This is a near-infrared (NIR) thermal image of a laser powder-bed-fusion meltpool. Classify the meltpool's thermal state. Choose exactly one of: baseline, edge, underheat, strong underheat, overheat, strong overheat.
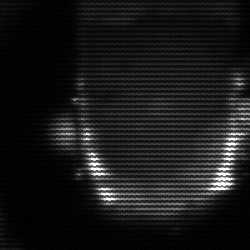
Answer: baseline